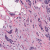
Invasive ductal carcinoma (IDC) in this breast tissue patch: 1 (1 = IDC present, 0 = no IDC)